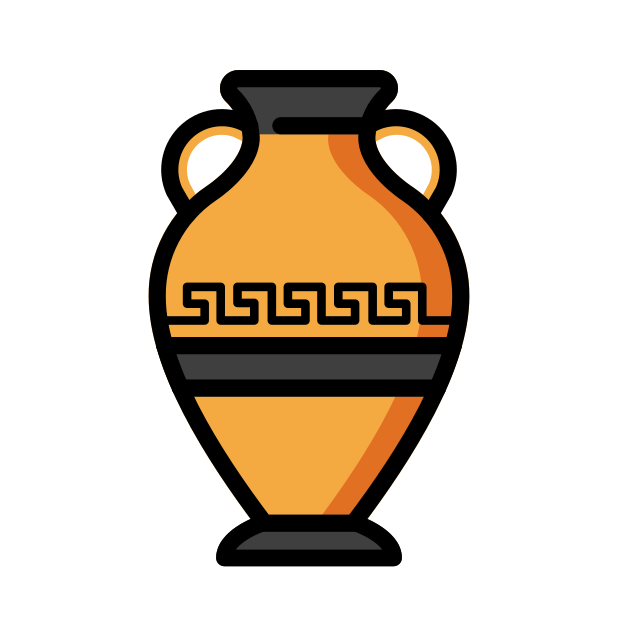
amphora